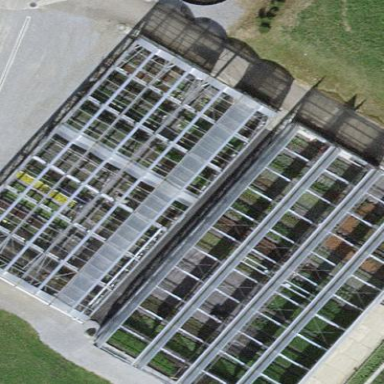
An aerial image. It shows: Greenhouse used for horticulture purposes.